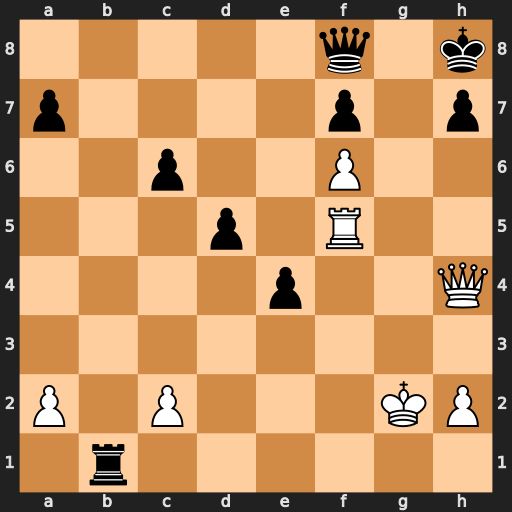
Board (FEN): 5q1k/p4p1p/2p2P2/3p1R2/4p2Q/8/P1P3KP/1r6
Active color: w
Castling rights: -
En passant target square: -
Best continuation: Rh5 Qg8+ Rg5